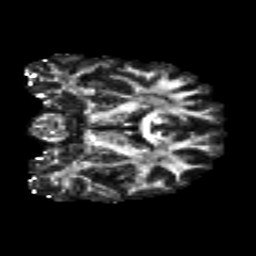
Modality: FA
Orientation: coronal
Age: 29
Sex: male
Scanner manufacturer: siemens
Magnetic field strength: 3 T
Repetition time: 8.8 s
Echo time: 0.085 s